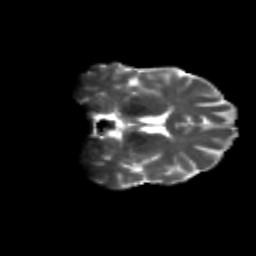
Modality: T2w
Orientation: coronal
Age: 56
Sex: male
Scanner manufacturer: siemens
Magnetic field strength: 3 T
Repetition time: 4.71 s
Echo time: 0.0906 s